Interaction volume radius: 5 \u00c5
Interaction volume height: 35 \u00c5
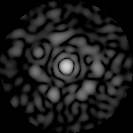
Disorder parameter: 0.8262